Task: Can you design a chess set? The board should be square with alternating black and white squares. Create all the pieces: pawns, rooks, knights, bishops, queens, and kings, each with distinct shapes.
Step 372:
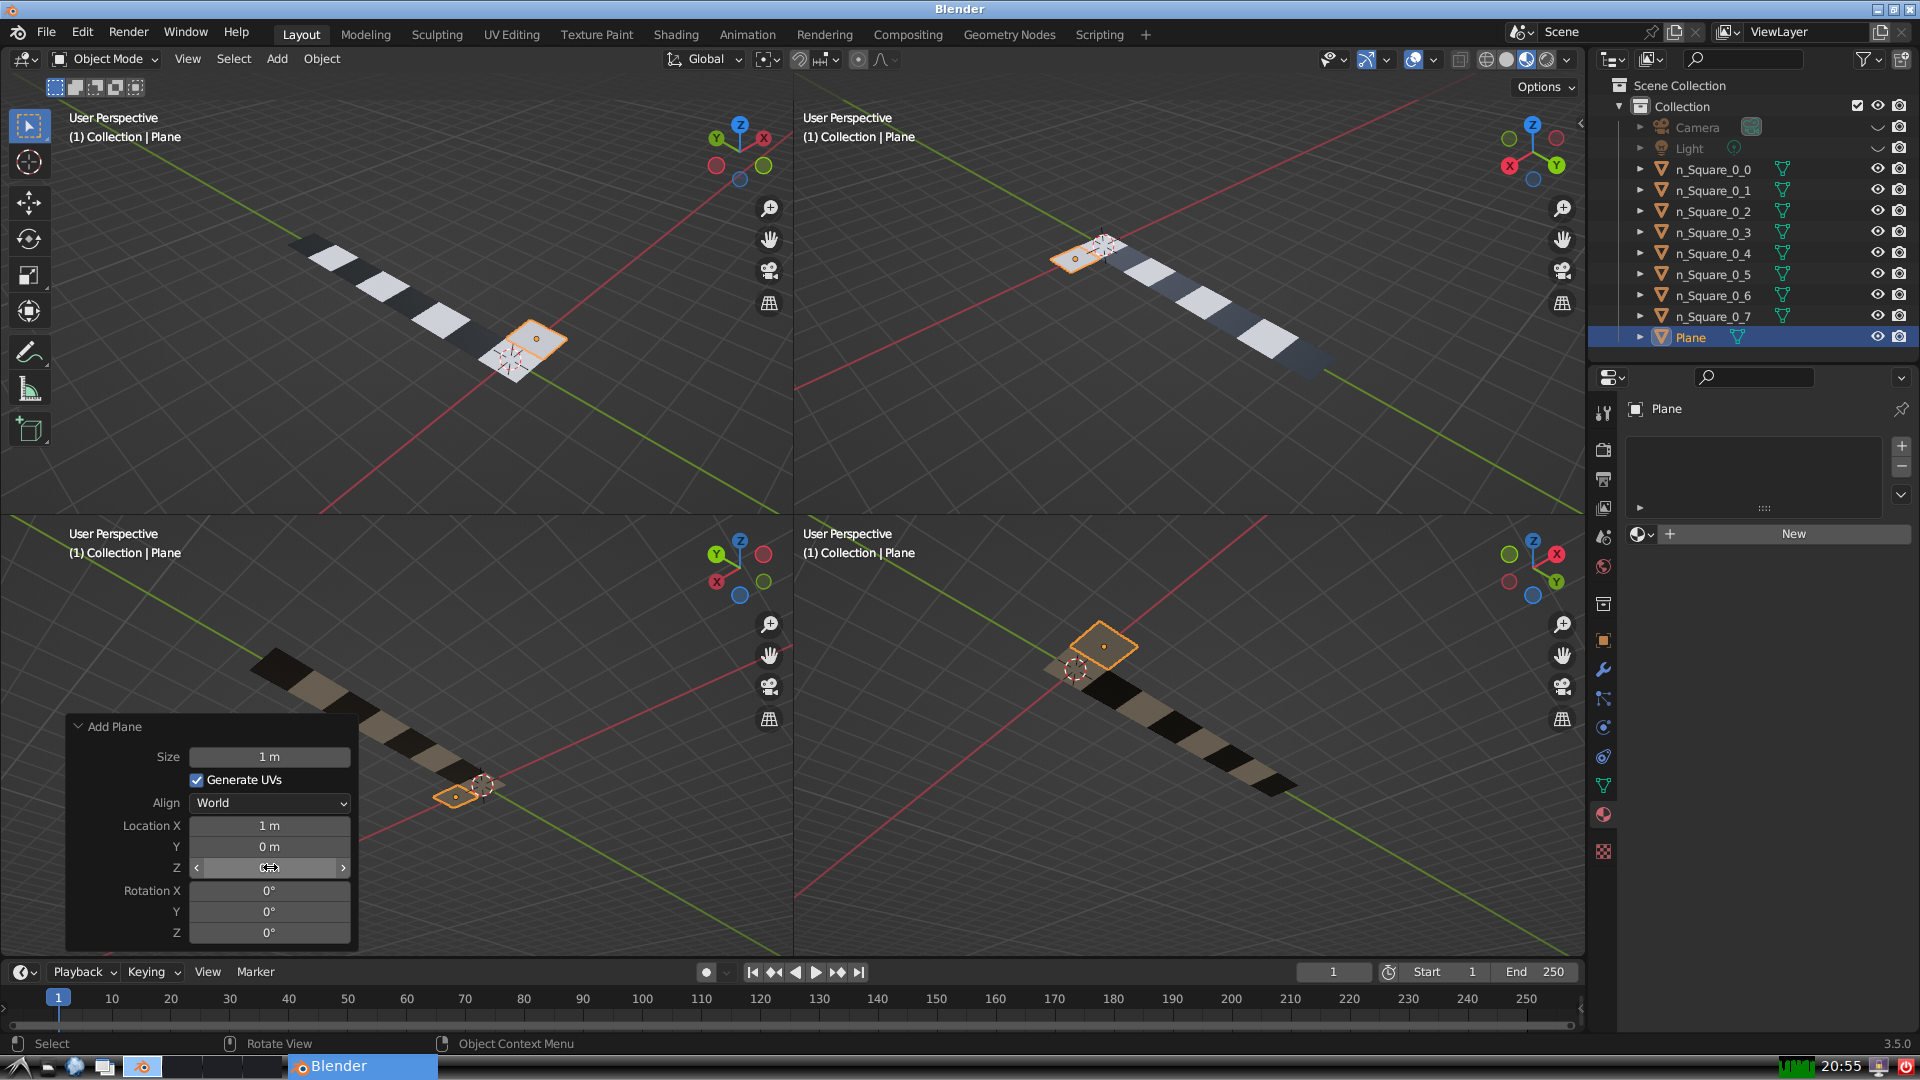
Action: {"mouse_move": [960, 540]}